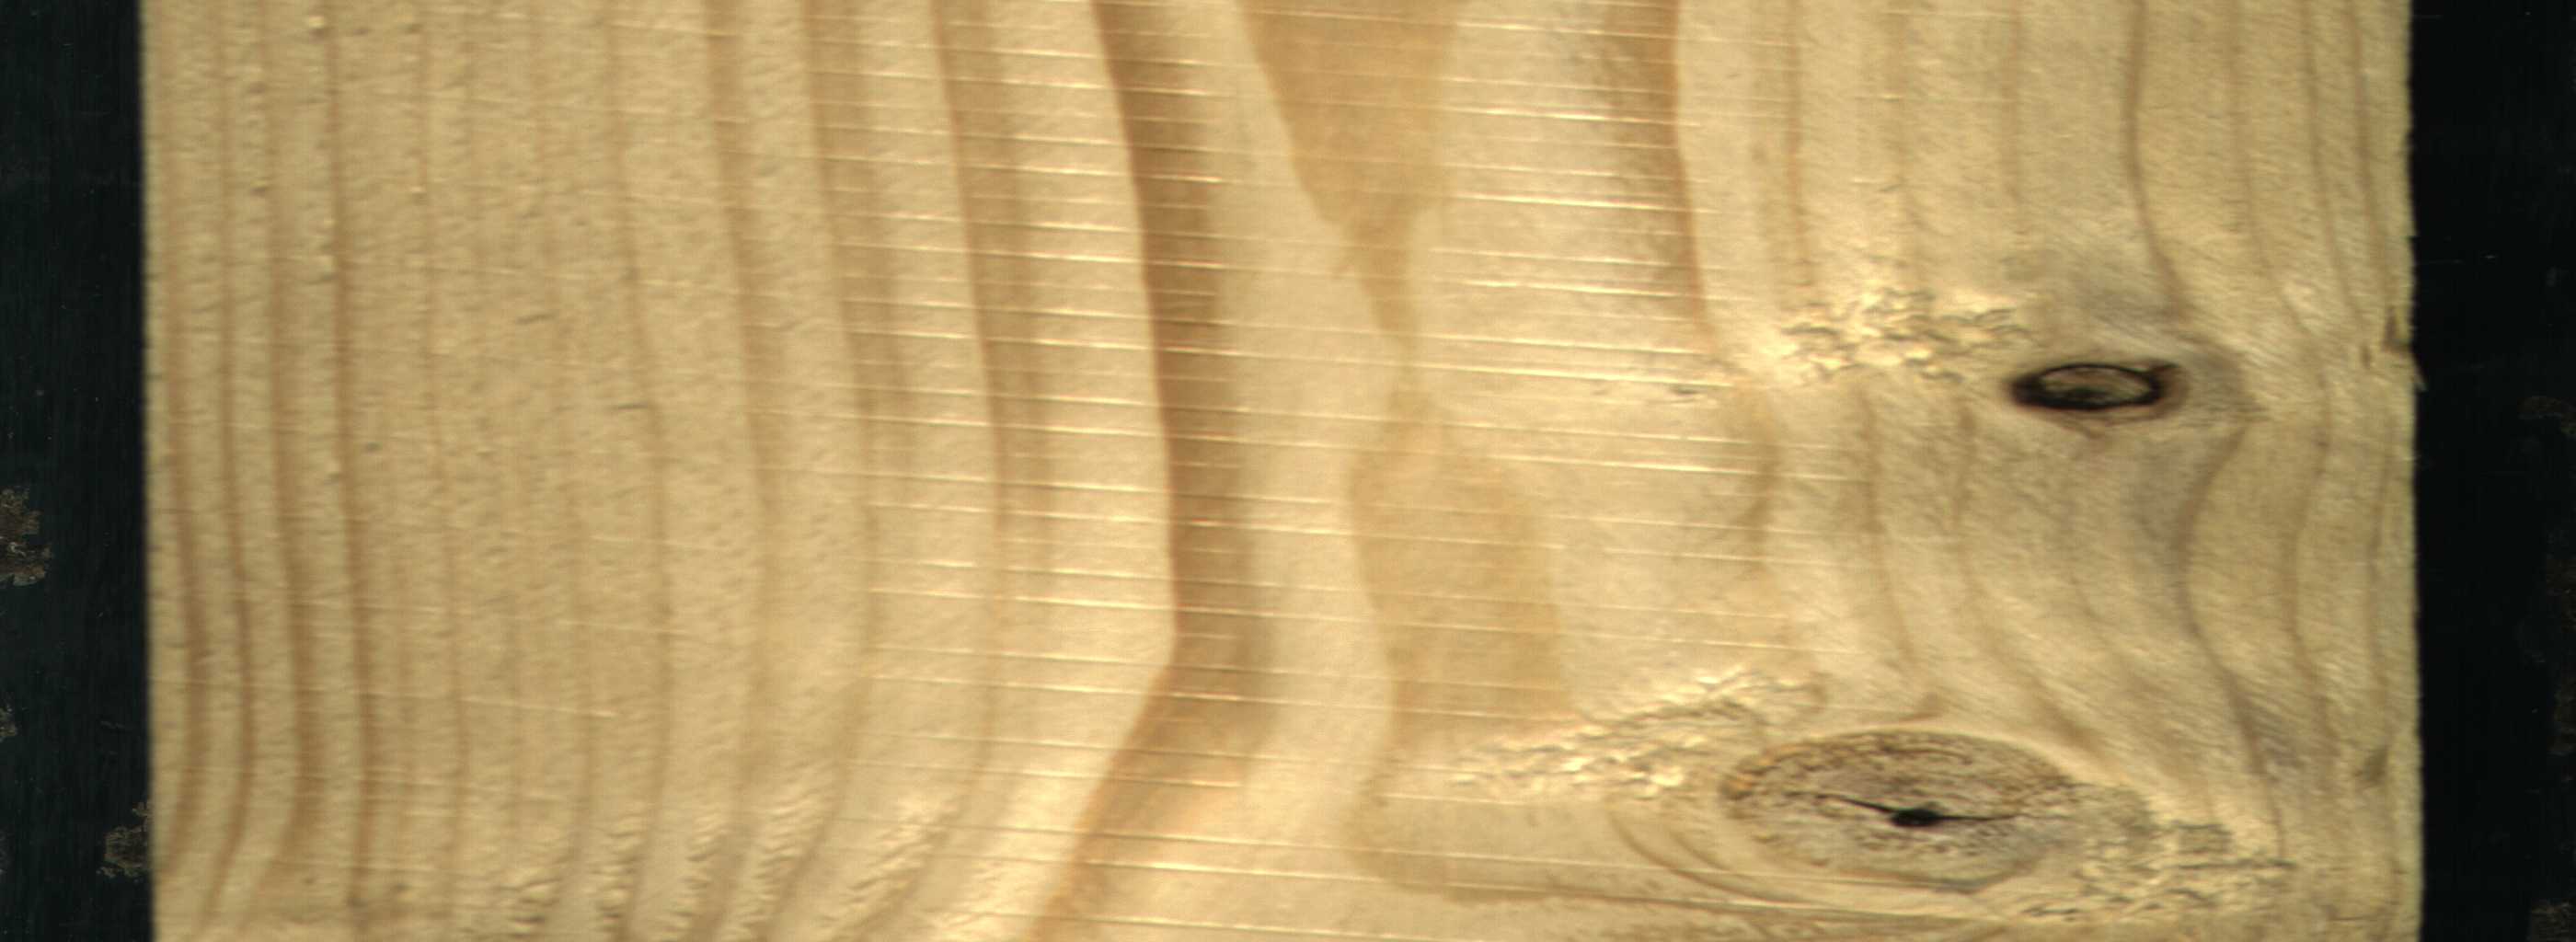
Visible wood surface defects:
knot_with_crack
Dead_Knot